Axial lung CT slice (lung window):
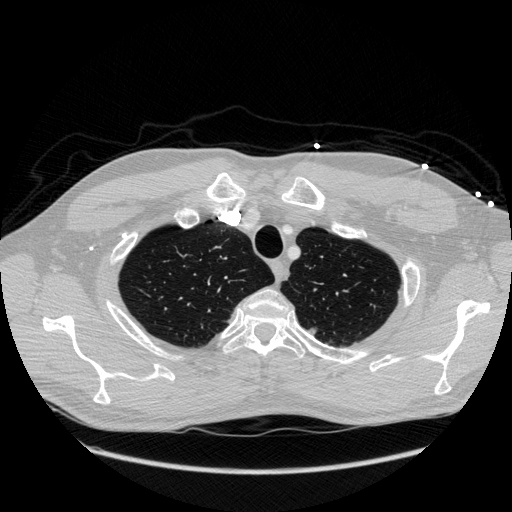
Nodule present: yes
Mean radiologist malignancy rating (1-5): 2.5